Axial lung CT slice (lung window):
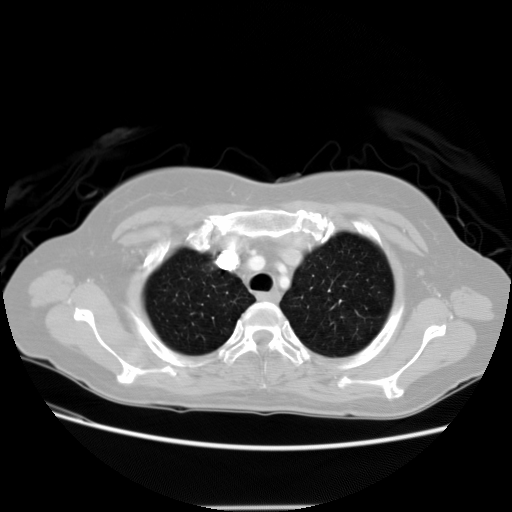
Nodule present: no